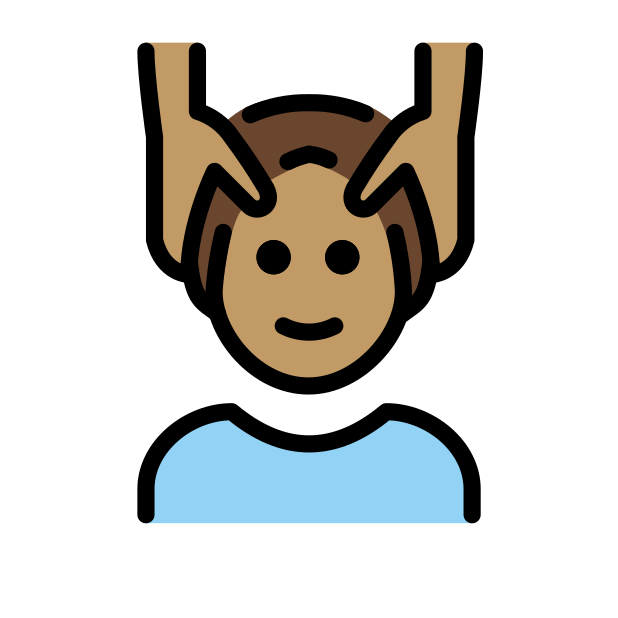
man getting massage: medium skin tone